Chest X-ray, PA view. Patient: 63 years old, sex M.
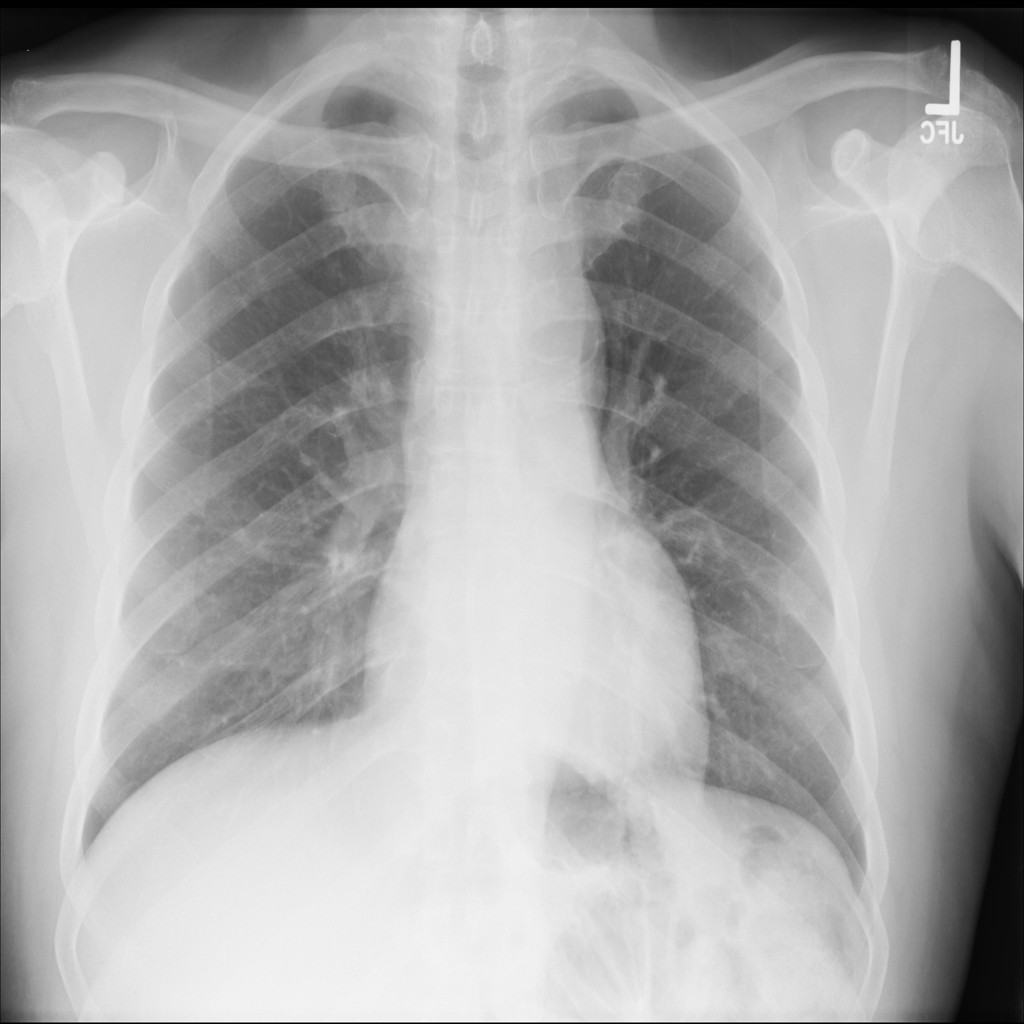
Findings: Fibrosis